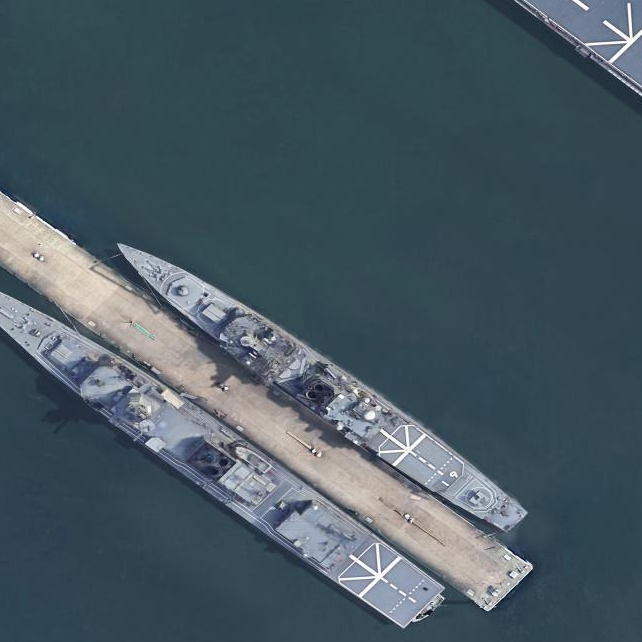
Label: cruiser